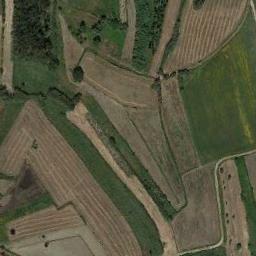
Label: terrace